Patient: sex M, age 47
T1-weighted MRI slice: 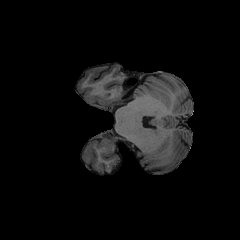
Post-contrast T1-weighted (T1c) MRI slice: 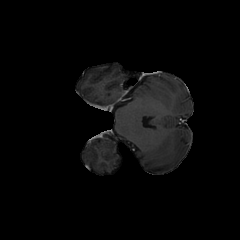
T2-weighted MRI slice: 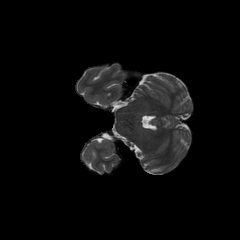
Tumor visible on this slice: no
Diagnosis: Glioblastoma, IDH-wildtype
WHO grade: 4